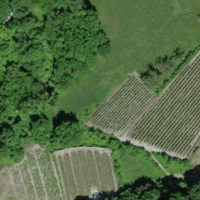
EUNIS habitat code: 40
Species observed at this site:
Medicago sativa